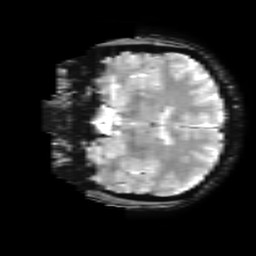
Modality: T2starw
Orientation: coronal
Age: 26
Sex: female
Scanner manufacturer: ge
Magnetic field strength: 3 T
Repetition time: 0.65 s
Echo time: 0.02 s